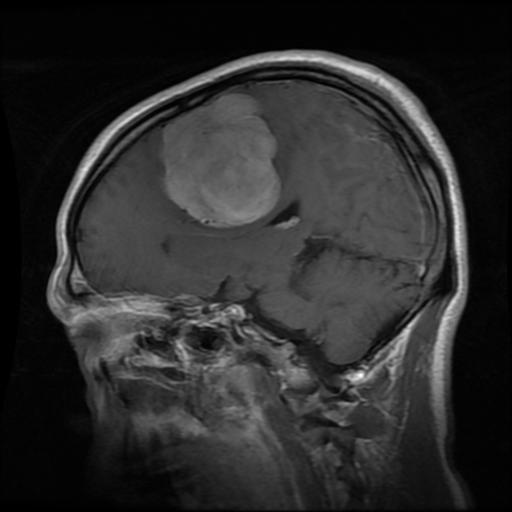
Label: meningioma